Question: This has been bugging me for a while and i was wondering how to prevent it in code.
I am using safari to test my code and i have lots of forms, when i type in something that starts with the same letters, safari puts up this stupid bar. I was wondering if that is possible to prevent.

Thanks for the help!
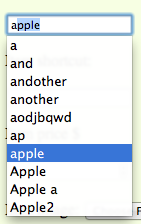
Answer: try adding this attribute to your input field:
'''
autocomplete="off"
'''